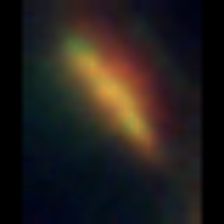
Taxon: Pennate
Group: Diatoms